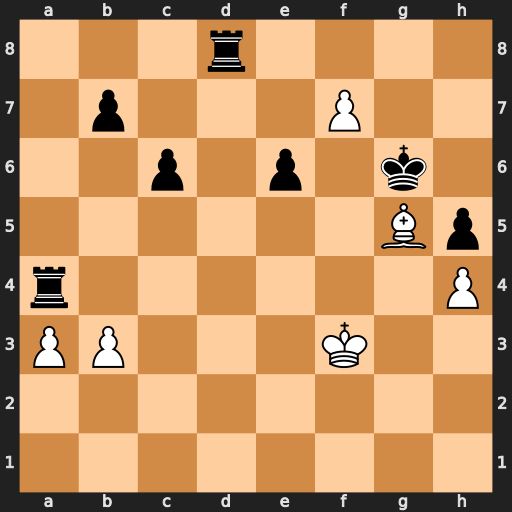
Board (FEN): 3r4/1p3P2/2p1p1k1/6Bp/r6P/PP3K2/8/8
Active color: w
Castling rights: -
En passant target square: -
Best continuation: Bxd8 Kxf7 bxa4